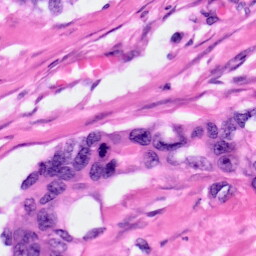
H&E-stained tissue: Pancreatic